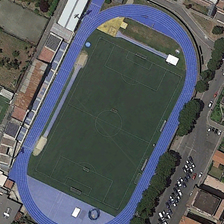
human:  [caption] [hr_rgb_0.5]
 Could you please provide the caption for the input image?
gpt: some buildings and green trees are near a stadium .

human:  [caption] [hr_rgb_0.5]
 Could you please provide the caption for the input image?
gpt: some buildings and green trees are near a stadium .

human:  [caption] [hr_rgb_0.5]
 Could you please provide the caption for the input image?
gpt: some buildings and green trees are near a stadium .

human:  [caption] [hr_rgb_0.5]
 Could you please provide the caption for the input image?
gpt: some buildings and green trees are near a stadium .

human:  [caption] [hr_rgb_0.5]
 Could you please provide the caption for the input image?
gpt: some buildings and green trees are near a stadium .